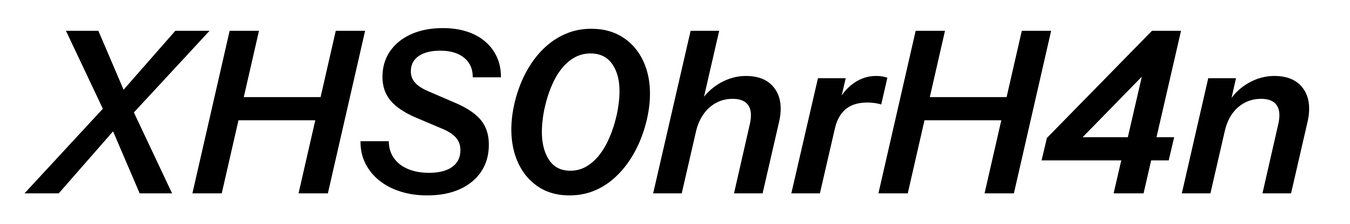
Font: InstrumentSans-Italic_SemiBold_Italic